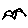
Label: bird